Question: I have a drop-down menu created in an excel cell. Everytime I want to enter a value in that cell, after I navigate the focus to that cell using keyboard, I am not able to drop the drop-down menu using keyboard. I have to click the downward pointing arrow using mouse and then make a choice from the menu.

I want to know is there a keyboard short-cut to achieve the same? (I am quite sure there would be some short-cut that is there...)
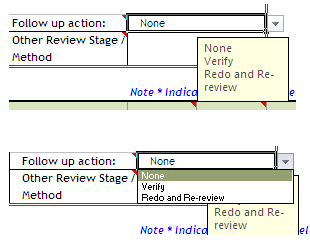
Answer: The keyboard shortcut is
+
Then left arrow to select the top, and up/down again to select from within. Enter to choose.